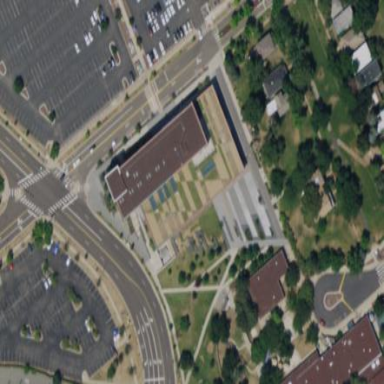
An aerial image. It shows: Building with brown roof. The brown color adds warm touch to the structure.